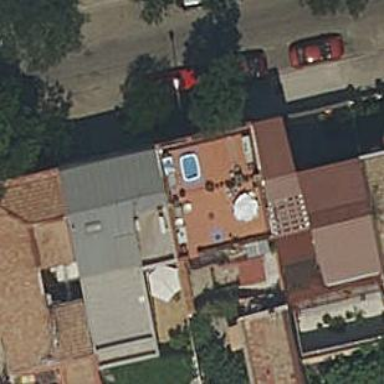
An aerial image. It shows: Terrace building.